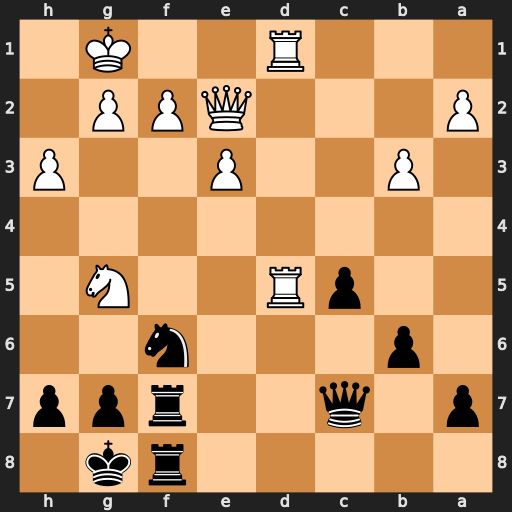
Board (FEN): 5rk1/p1q2rpp/1p3n2/2pR2N1/8/1P2P2P/P3QPP1/3R2K1
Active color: b
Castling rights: -
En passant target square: -
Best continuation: Nxd5 Rxd5 Rxf2 Qxf2 Rxf2